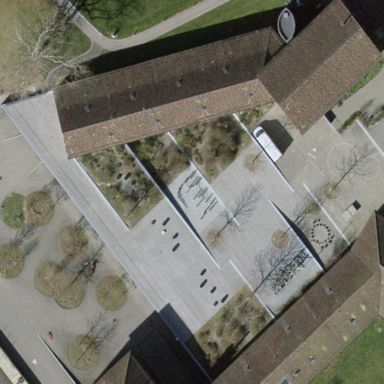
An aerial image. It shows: School building.